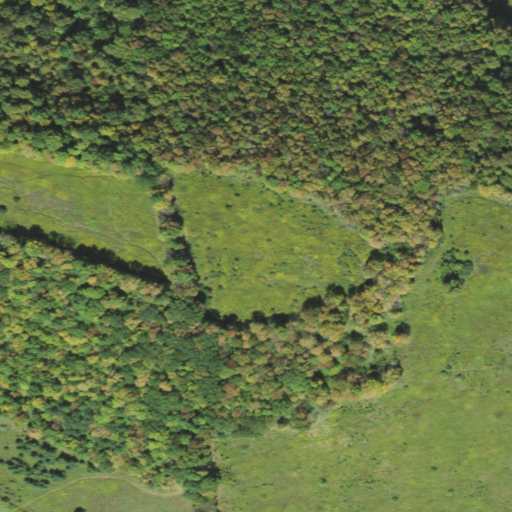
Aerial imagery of mountain in Pennsylvania named Benson Knob containing deciduous forest, pasture, and shrub